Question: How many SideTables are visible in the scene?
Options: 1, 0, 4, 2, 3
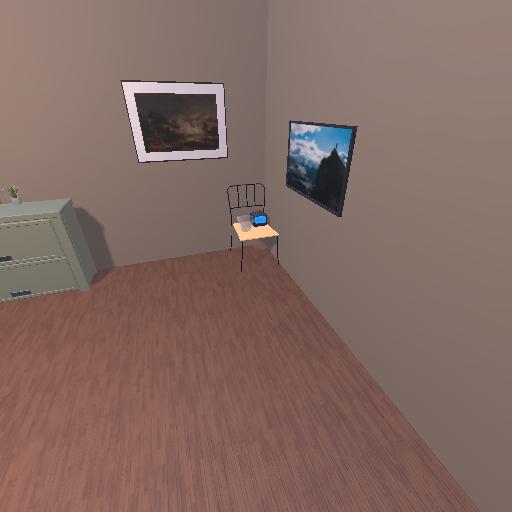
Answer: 1